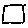
Label: square